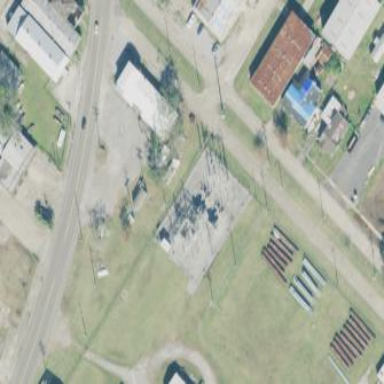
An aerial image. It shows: Distribution power substation secured by fence.